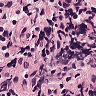
Metastatic tissue present: no